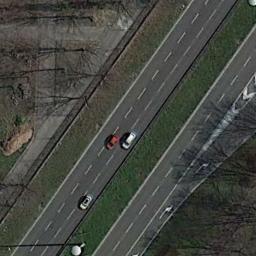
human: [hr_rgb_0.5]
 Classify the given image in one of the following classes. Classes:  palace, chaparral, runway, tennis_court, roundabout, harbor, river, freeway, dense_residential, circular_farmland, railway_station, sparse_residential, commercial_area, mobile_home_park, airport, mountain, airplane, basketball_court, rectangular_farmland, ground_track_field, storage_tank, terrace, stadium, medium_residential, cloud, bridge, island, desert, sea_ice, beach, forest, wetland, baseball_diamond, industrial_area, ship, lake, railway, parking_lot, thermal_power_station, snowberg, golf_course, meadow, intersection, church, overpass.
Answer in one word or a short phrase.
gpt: freeway